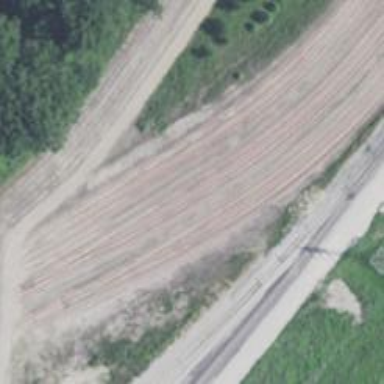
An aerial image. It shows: Single-track railway siding.